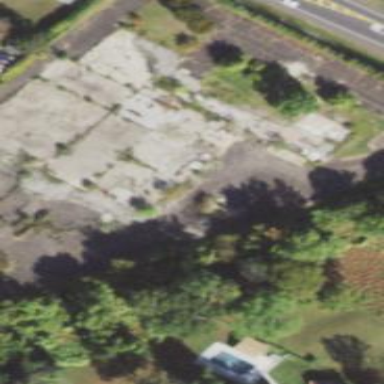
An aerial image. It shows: Brownfield area.